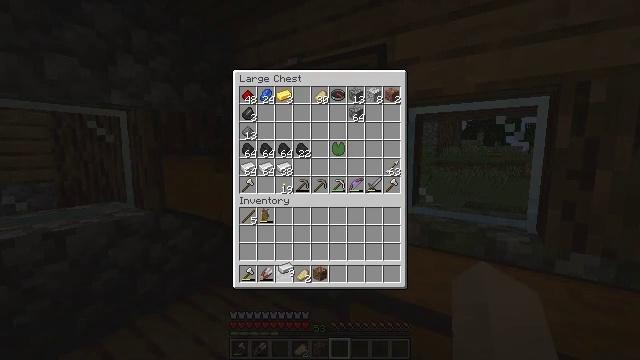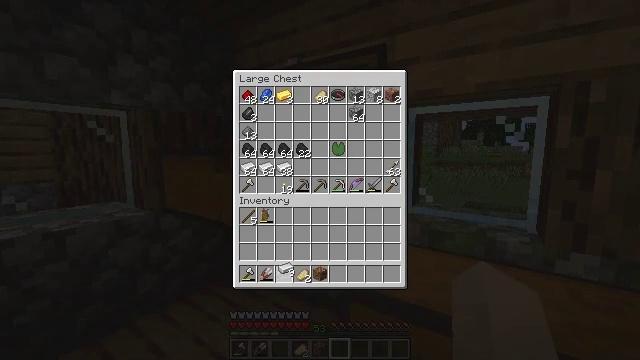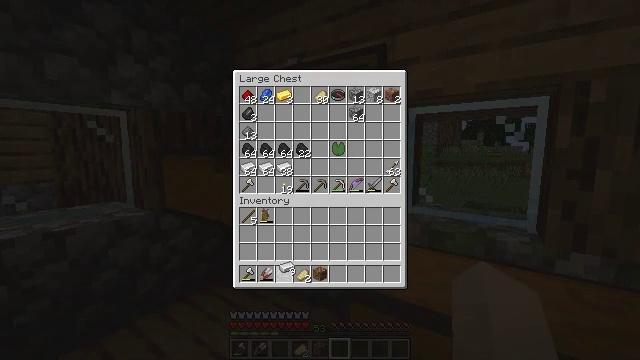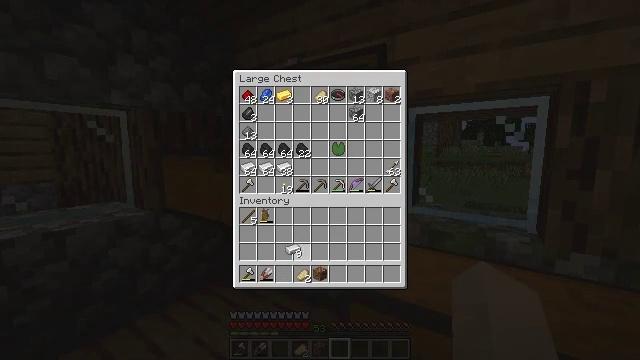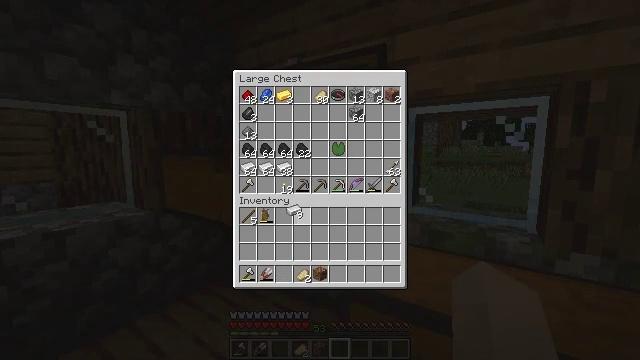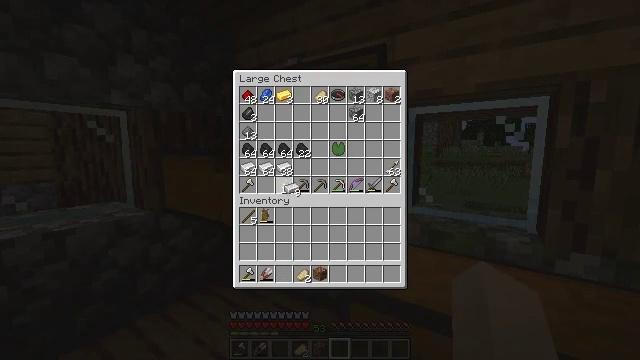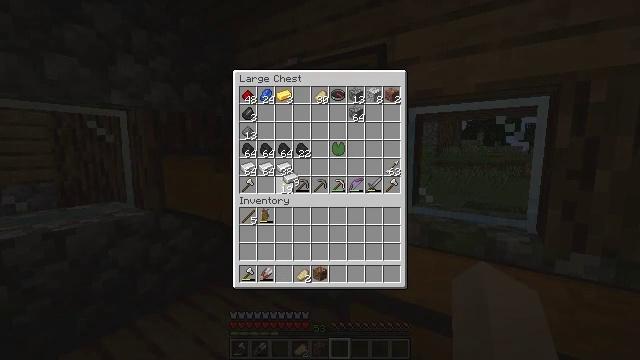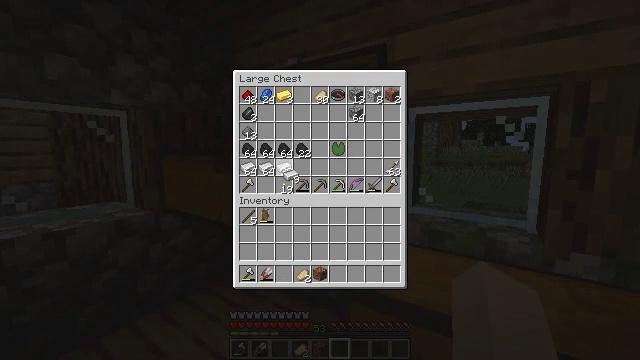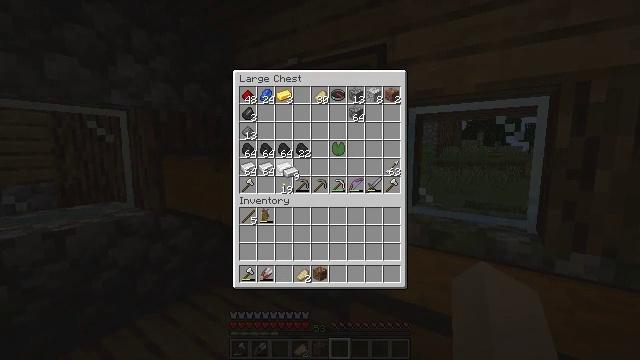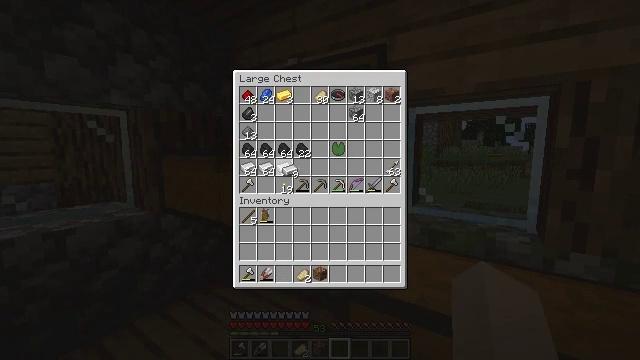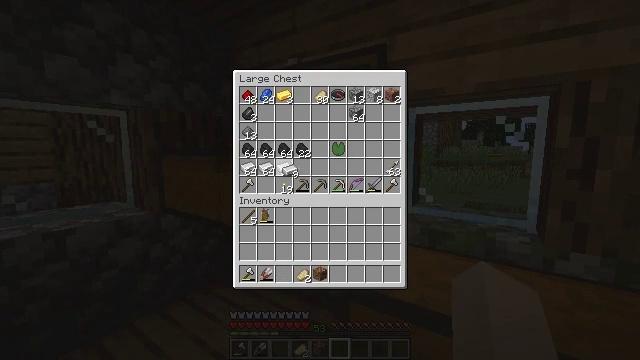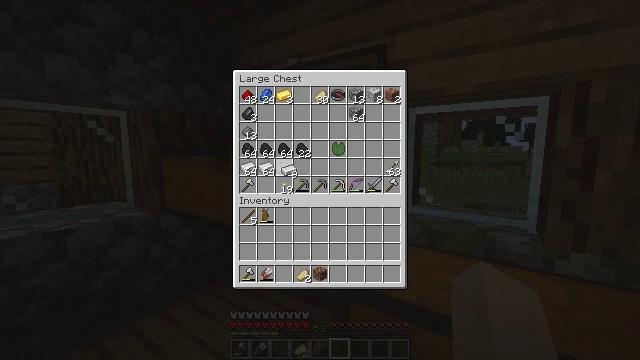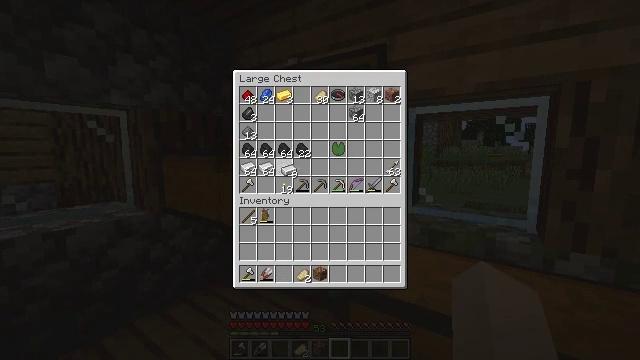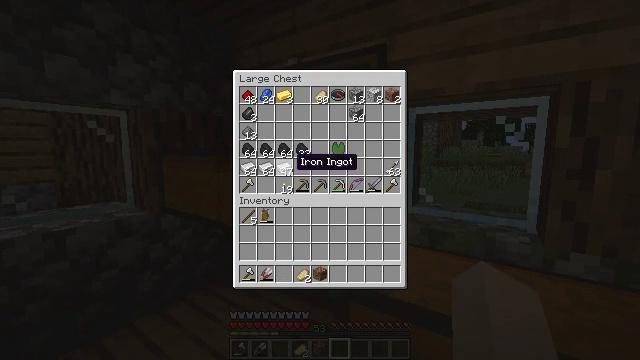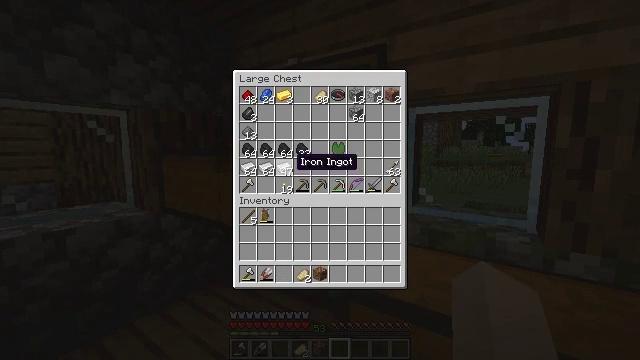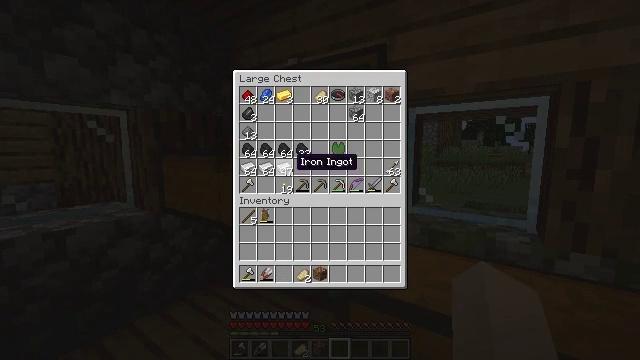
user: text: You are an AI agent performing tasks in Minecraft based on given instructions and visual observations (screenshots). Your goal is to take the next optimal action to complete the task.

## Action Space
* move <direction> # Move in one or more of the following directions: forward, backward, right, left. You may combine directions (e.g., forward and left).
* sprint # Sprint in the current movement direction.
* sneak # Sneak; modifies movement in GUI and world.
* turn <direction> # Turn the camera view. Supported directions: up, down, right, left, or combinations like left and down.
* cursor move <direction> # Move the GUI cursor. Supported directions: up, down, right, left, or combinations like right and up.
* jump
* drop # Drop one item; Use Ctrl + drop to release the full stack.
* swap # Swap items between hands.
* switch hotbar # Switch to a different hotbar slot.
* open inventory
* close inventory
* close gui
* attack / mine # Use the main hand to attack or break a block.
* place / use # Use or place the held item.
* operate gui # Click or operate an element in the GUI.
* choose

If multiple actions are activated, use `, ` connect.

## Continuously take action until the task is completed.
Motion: motion action
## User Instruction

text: Make a crossbow in the crafting table.
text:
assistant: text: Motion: no_op
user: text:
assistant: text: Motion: no_op
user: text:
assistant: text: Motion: cursor move up
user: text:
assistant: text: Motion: cursor move up
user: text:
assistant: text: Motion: cursor move up
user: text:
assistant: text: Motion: cursor move up
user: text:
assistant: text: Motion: no_op
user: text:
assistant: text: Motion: no_op
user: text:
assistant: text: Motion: no_op
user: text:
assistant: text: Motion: operate gui
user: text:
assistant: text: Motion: operate gui
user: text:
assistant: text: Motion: operate gui
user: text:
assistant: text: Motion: no_op
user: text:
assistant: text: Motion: no_op
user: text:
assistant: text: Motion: no_op
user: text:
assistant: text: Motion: no_op
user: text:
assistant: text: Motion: no_op
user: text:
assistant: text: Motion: no_op
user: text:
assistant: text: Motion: cursor move right
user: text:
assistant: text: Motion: cursor move right
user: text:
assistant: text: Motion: no_op
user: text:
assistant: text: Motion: no_op
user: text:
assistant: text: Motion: no_op
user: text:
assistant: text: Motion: no_op
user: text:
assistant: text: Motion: no_op
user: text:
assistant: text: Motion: no_op
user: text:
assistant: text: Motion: no_op
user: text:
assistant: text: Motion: no_op
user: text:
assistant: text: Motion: no_op
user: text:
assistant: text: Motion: no_op